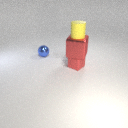
small red rubber cube below large red metal cube